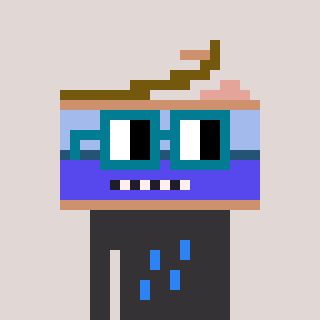
a pixel art character with square dark green glasses, a canned ham-shaped head and a grayscale-colored body on a warm background